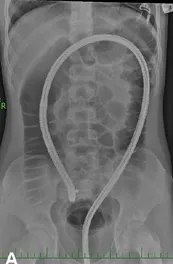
A, B
) Colonoscopy under skiascopic control with visible MFBs. MFBs, magnetic foreign bodies.
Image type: radiology (x_ray)